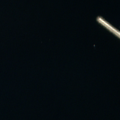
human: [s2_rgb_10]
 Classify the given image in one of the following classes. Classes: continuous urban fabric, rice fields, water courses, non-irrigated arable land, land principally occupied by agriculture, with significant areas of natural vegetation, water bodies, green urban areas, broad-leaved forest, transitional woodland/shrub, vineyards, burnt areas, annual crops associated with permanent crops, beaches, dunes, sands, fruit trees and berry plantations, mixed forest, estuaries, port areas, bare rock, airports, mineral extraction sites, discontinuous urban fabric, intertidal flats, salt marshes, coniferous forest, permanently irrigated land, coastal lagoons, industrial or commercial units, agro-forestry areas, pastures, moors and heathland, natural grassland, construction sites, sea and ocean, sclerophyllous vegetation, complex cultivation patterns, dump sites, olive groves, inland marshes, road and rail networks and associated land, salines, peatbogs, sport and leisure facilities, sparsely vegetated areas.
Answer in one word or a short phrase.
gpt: port areas, sea and ocean